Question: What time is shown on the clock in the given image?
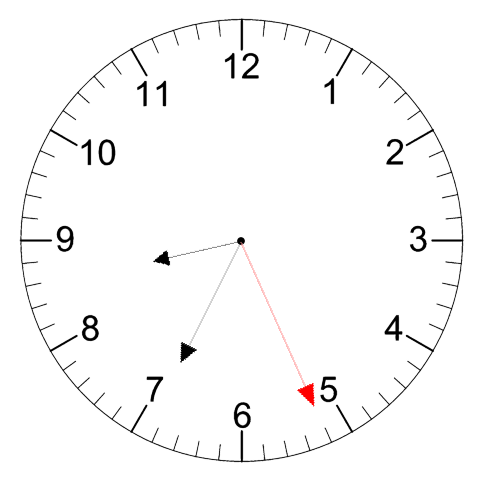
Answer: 08:34:26